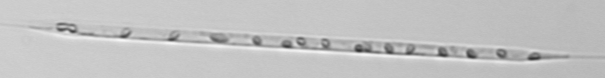
Label: Rhizosolenia